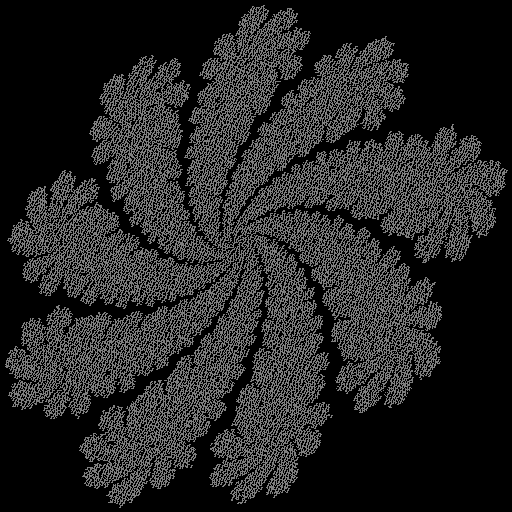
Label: flower